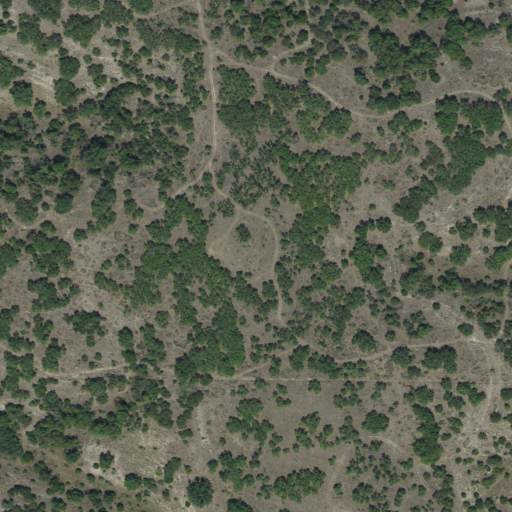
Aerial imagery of mountain in Texas named Mason Mountains containing shrub, deciduous forest, and evergreen forest